Chest X-ray:
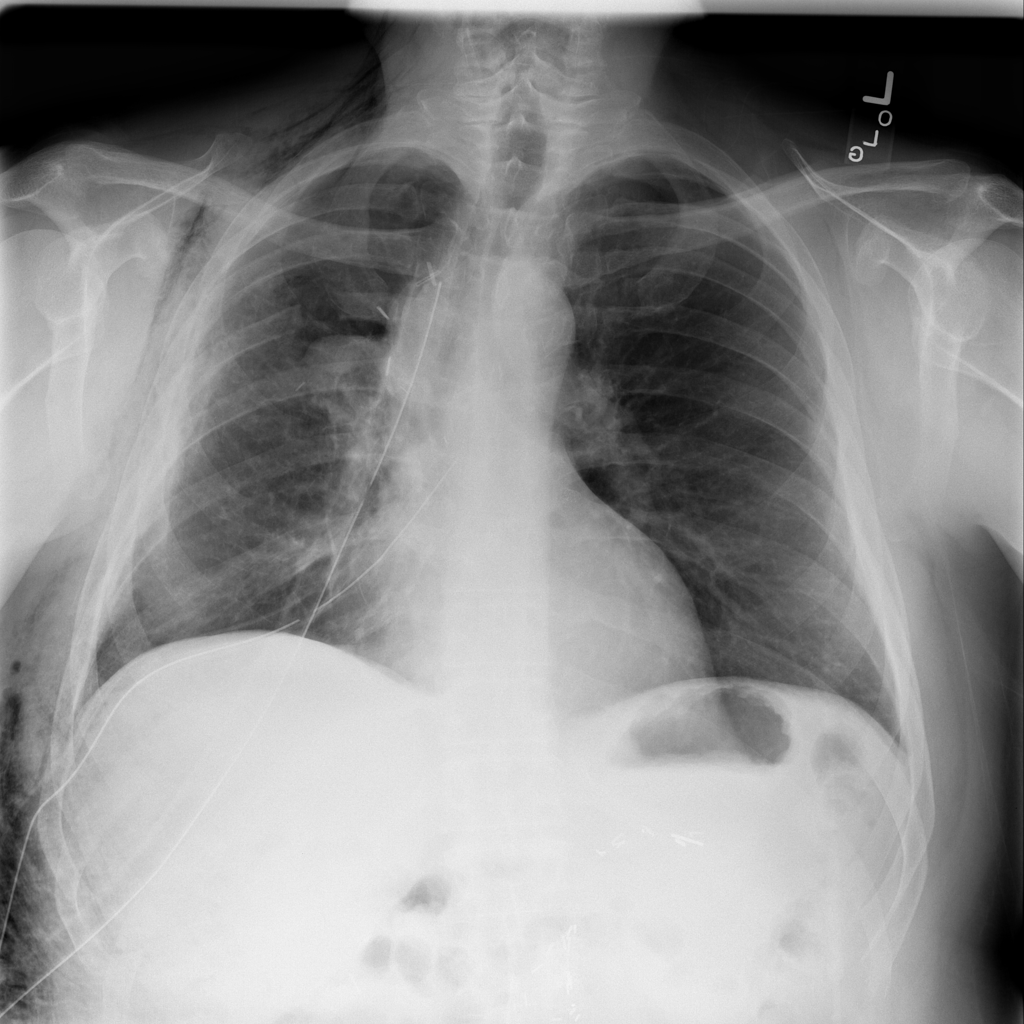
Findings: Consolidation, Fracture
No abnormal finding: no